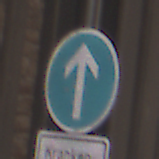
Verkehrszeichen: VorgeschriebeneFahrtrichtungGeradeaus
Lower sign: BesondereFahrzeugeUndTransportgueter4
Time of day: Midday
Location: Outdoor (Urban)
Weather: PartlyCloudy
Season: NotSpecified
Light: Natural